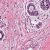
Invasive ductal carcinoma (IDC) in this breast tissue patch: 0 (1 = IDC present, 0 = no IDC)